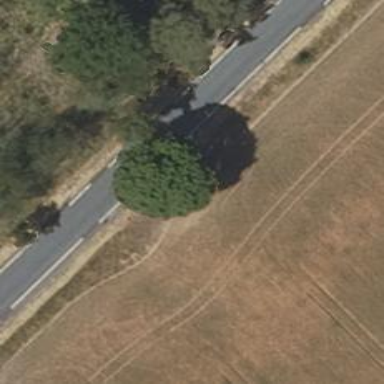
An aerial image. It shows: Deciduous broadleaved tree.